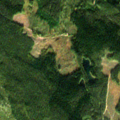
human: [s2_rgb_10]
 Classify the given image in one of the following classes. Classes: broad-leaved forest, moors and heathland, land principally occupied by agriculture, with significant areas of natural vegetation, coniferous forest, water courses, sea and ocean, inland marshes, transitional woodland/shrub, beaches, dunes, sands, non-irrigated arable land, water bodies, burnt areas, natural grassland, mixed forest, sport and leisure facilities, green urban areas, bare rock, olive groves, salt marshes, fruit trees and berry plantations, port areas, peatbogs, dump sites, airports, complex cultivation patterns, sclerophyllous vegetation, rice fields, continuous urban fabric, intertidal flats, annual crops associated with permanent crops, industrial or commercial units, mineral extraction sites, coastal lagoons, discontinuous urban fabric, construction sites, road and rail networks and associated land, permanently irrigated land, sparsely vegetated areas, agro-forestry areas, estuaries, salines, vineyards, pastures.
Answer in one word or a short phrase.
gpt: coniferous forest, transitional woodland/shrub